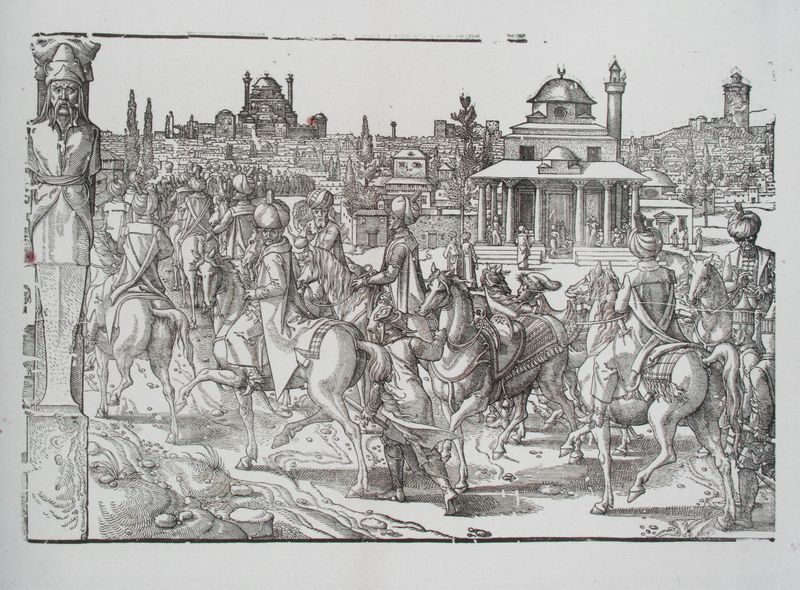
Titel: Szene aus "Die Sitten und Gebräuche der Türken[...]"
Künstler: Pieter Coecke van Aelst
Standort: Dresden
Institution: Staatliche Kunstsammlungen, Kupferstich-Kabinett
Schlagwörter: baum, himmel, kampf, mann, schatten, weiß, bäume, menschen, stadt, ufer, grau, hut, hüte, licht, männer, pfeiler, schwarz, strasse, szene, säule, säulen, zeichnung, gebäude, haus, tiere, weg, leute, menge, versammlung, alt, bart, bärte, schnurrbart, architektur, rahmen, sockel, steine, erde, häuser, kirche, figur, fransen, mantel, decke, gewänder, personen, renaissance, pferd, pferde, reiter, turm, skulptur, statue, zypressen, hufe, mähne, pferdedecke, reiten, sattel, schweif, holzschnitt, zug, dächer, grafik, graphik, platz, pilaster, kuppel, krieg, treppe, gefolge, soldaten, palme, stufen, karawane, kuppeln, moschee, orient, türme, palast, linie, pfahl, druck, druckgraphik, halbmond, schraffur, radierung, stich, schwarzweiß, soldat, mäntel, beten, festlich, menschenmenge, armee, heer, marsch, schimmel, hufen, rom, bedrohung, brüchig, portikus, kavalerie, kavallerie, nüstern, eroberung, krieger, umschauen, kreuzzug, umhänge, umzug, tempel, herme, schweife, aufbruch, wien, gefangener, kupferstich, auszug, jerusalem, turban, islam, festzug, araber, turbane, sultan, satteldecke, minarett, husaren, decken, istanbul, mähnen, stiege, osmane, osmanen, gefesselt, einmarsch, einzug, byzanz, hagia sophia, konstantinopel, morgenland, häser, türken, mekka, mongolen, mongole, pferdedecken, osman, türkenkriege, grapfik, soldanten, pferede, satteldecken, turbam, moscheen, araba, arraber, chinesenbart, istambul, ohren mähnen, arraba, dekcne, sackel, zwiebelturban, brunnenhaus, synode, sarazeen, stehele, später abzug